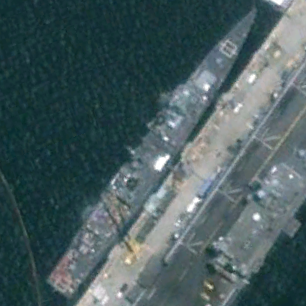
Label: cruiser